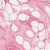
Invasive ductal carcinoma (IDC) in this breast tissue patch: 0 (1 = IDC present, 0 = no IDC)